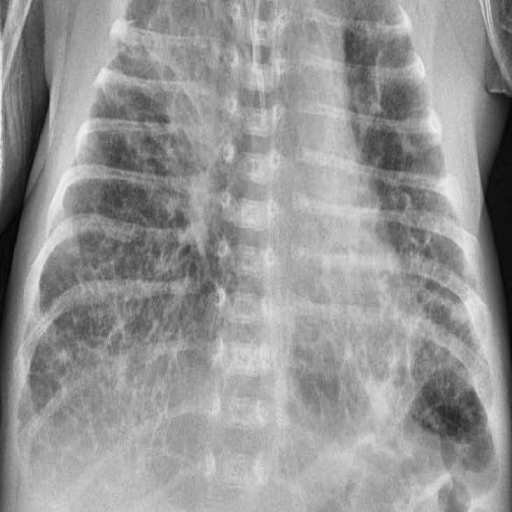
Finding: PNEUMONIA